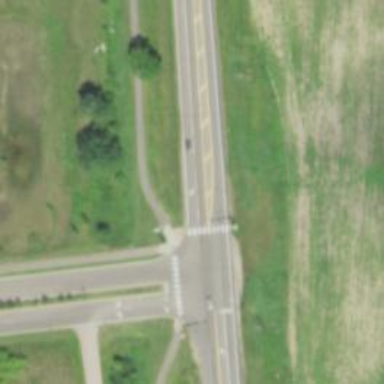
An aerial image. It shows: Asphalt cycleway with marked crossing.